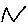
Label: zigzag